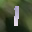
Label: 1